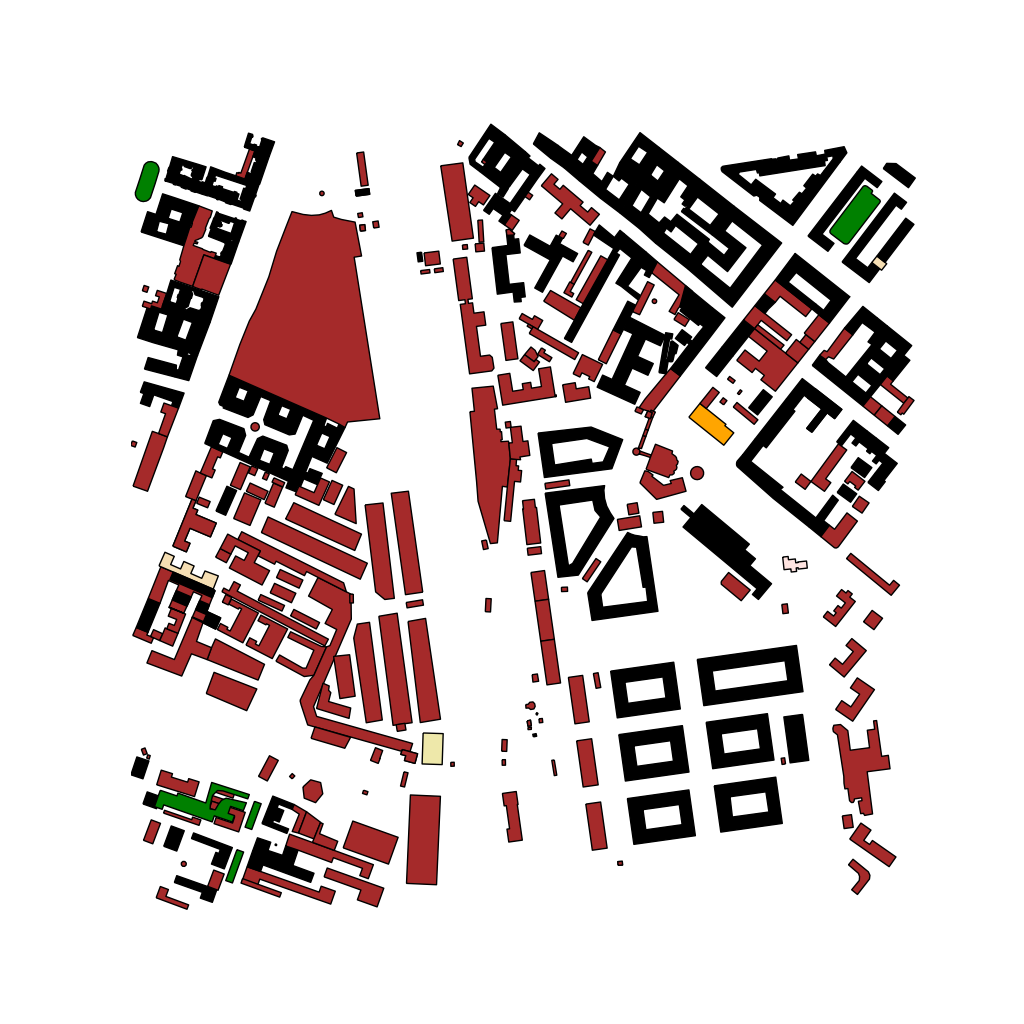
Tags: overhead vector_map, business, industrial, recreation, residential, special, transport, historical, modern, soviet, high_rise, individual_rise, low_rise, medium_rise, density_1, Building, Facility, Gas, Hotel, Park, School, Ythsport, 1.0 km²